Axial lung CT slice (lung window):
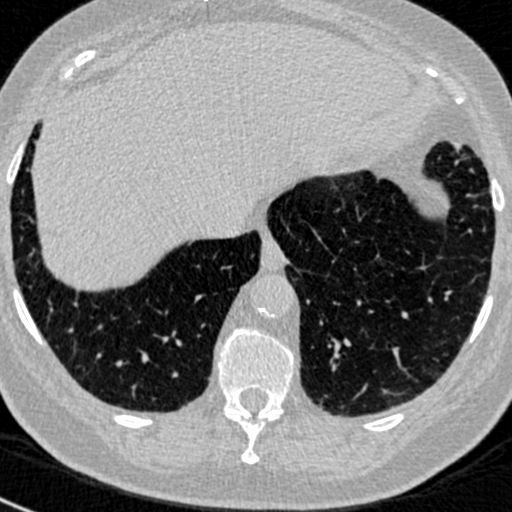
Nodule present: no